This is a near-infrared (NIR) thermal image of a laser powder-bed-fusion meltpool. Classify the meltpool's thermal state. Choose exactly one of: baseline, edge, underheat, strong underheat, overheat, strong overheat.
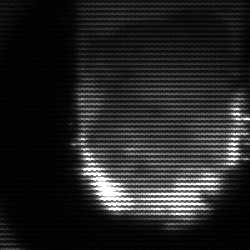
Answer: baseline